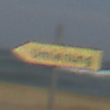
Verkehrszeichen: UmleitungswegweiserLinksweisend
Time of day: MorningAfternoon
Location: Outdoor (Suburban)
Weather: PartlyCloudy
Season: NotSpecified
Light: Natural